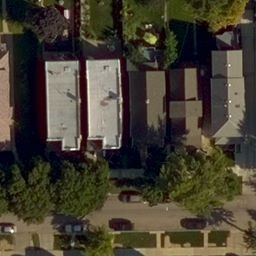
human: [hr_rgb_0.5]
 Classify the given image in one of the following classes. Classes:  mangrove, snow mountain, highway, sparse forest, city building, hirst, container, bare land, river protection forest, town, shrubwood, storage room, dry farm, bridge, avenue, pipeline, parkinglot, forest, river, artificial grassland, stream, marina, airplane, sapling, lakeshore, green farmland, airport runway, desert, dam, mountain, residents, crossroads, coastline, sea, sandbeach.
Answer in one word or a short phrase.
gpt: residents